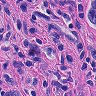
Metastatic tissue present: yes